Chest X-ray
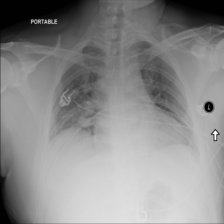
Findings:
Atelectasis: negative
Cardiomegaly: negative
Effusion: negative
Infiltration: negative
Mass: negative
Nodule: negative
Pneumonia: negative
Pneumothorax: negative
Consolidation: negative
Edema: negative
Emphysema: negative
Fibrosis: negative
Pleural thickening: negative
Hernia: negative